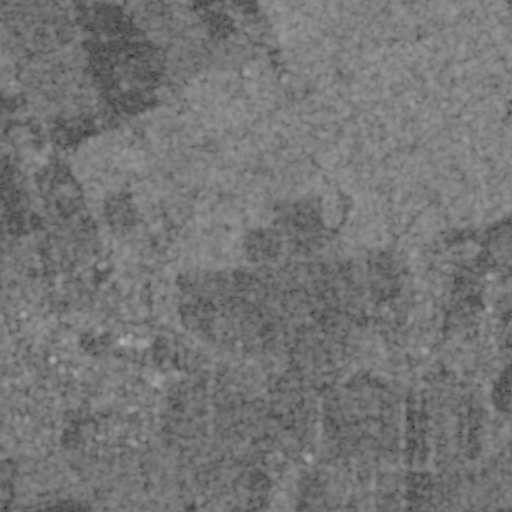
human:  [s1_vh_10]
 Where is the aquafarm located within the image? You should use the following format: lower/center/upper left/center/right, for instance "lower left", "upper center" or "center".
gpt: The aquafarm is located in the center left of the image.
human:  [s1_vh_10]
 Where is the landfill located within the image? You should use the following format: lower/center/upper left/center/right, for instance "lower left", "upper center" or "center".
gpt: The landfill is located in the lower right of the image.
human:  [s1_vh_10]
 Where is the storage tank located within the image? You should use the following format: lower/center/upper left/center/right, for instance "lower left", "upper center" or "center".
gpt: The storage tank is located in the lower right of the image.
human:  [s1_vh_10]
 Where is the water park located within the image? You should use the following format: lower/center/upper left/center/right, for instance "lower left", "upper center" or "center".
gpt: The water park is located in the center left of the image.
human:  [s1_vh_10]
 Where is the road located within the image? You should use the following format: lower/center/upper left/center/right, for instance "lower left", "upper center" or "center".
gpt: There is no road in the image.

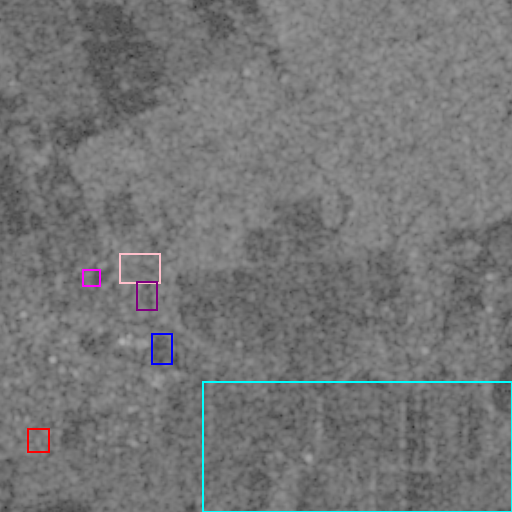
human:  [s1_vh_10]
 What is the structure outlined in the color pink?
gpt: The structure outlined in pink is an aquafarm.
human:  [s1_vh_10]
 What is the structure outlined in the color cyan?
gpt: The structure outlined in cyan is a crop field.
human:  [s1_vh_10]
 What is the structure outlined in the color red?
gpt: The structure outlined in red is a park.
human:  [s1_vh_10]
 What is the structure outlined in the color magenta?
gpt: The structure outlined in magenta is a parking lot.
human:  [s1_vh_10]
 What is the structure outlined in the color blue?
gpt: The structure outlined in blue is a stadium.
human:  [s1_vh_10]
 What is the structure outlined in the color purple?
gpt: The structure outlined in purple is a water park.
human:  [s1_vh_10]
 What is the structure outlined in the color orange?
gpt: There is no orange outline.